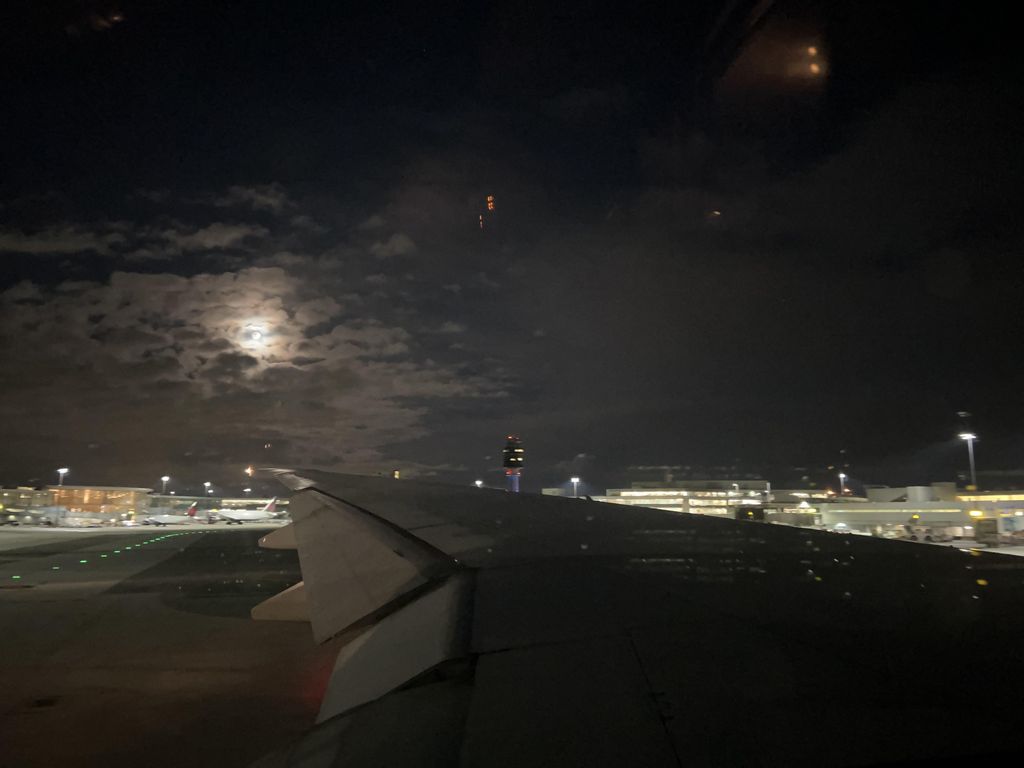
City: vancouver